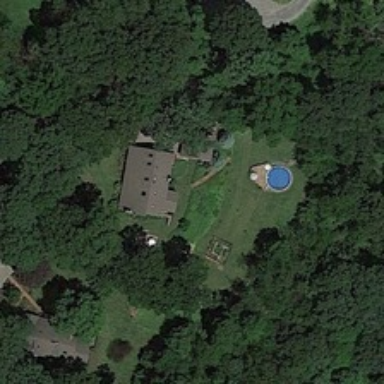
Many green trees are around a building .